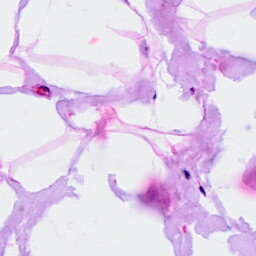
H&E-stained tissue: Breast